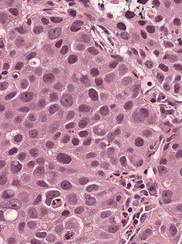
Tumor epithelial tissue: yes
Tumor-associated stroma tissue: yes
Normal tissue: no